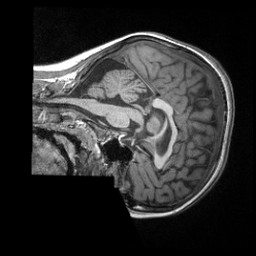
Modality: T1w
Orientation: sagittal
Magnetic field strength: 3 T